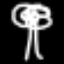
Label: palm tree